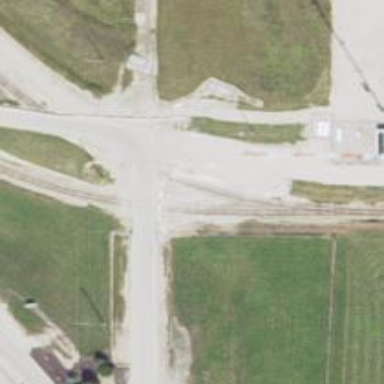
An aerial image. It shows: Level crossing along the railway.